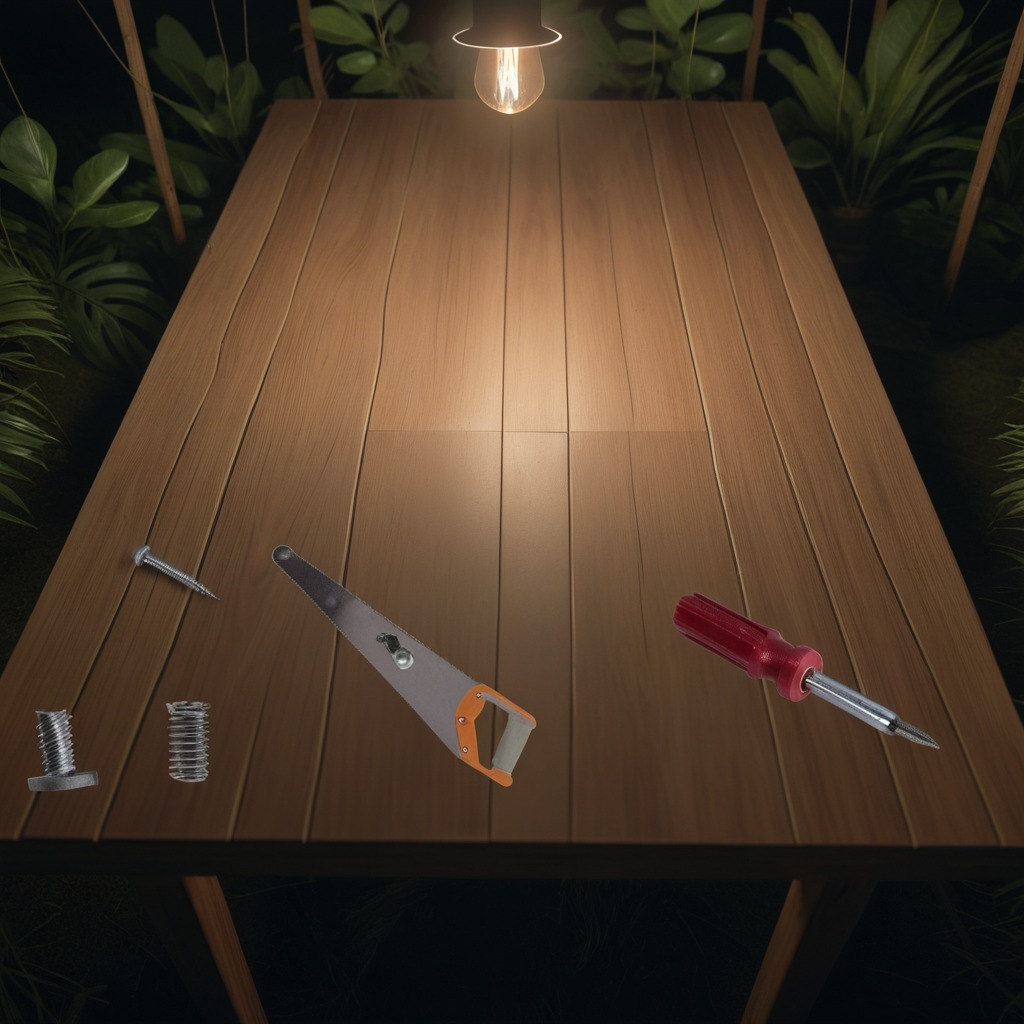
A metal machine screw, an iron nail, a coiled metal spring, a handheld metal saw, and a screwdriver are lying on the wooden table.